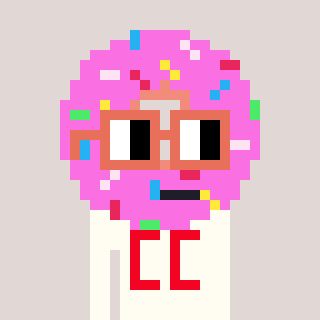
a pixel art character with square orange glasses, a doughnut-shaped head and a grayscale-colored body on a warm background